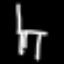
Label: chair